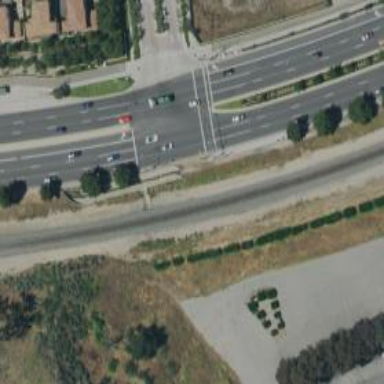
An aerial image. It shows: Primary link highway.